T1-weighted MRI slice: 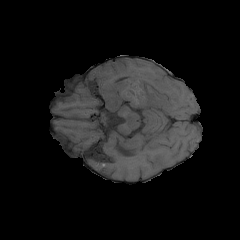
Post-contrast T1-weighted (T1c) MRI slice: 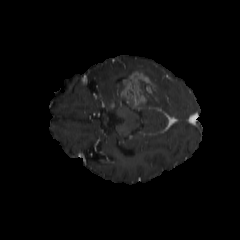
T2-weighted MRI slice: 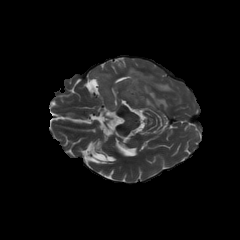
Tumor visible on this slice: yes